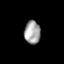
Tissue: prostate
Cell type: T cells
Senescence score: 0.7739
Nuclear area (px): 363
Mean DAPI intensity: 163.931